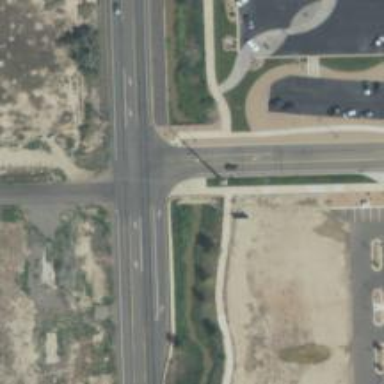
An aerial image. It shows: Residential road with separate asphalt sidewalk.